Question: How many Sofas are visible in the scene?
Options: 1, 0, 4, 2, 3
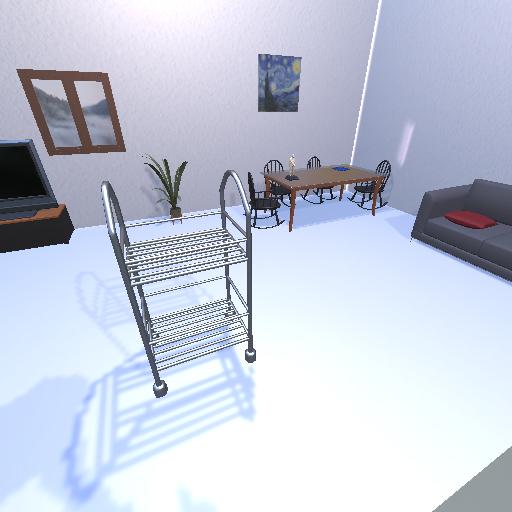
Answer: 1